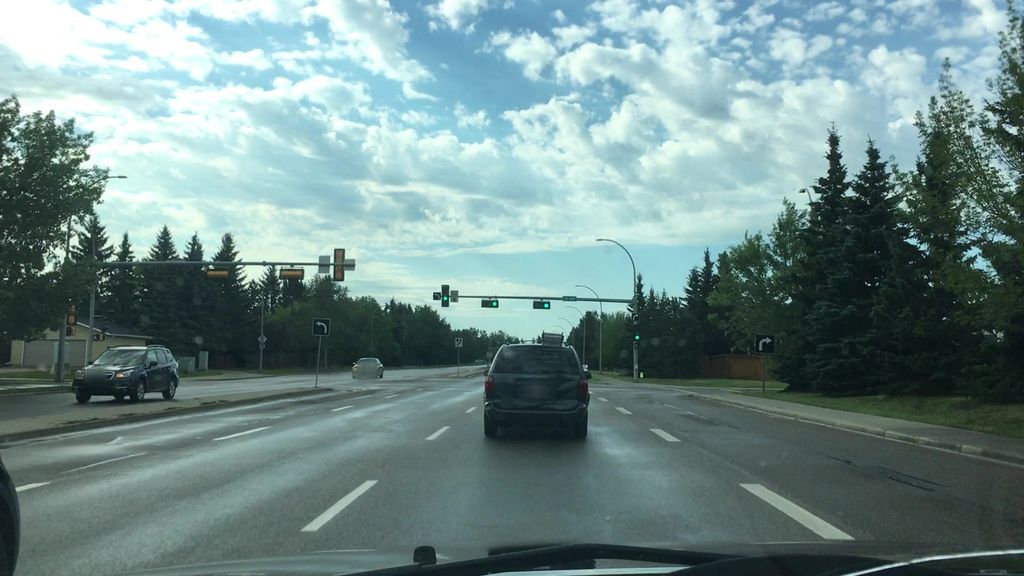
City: edmonton